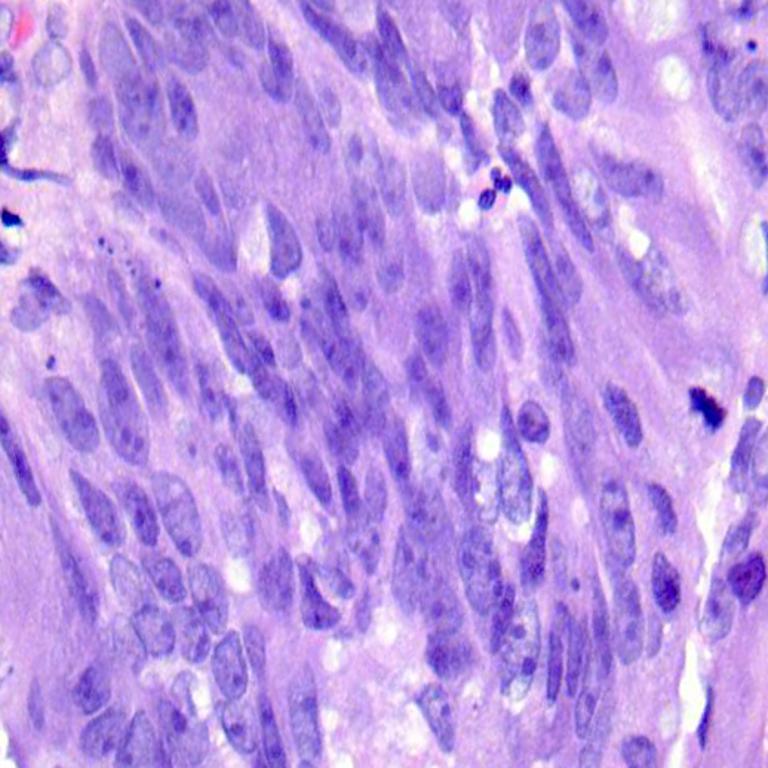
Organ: colon
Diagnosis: adenocarcinomas